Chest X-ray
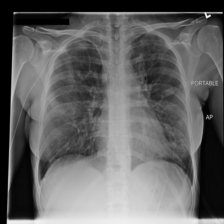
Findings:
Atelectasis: negative
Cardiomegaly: negative
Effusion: positive
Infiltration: negative
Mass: negative
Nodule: negative
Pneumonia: negative
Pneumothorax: negative
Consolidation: negative
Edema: negative
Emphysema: negative
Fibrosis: negative
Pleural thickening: negative
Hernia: negative